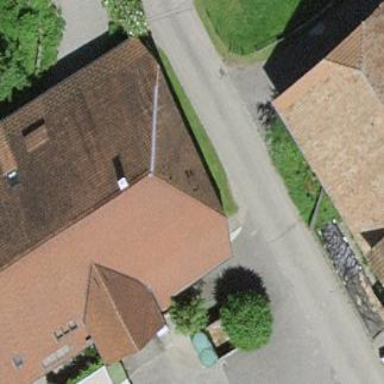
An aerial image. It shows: Farm building.